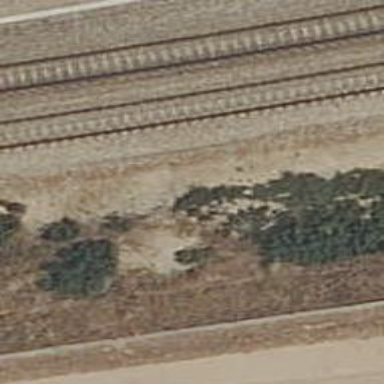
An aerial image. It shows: Railway track with contact lines for electrification.